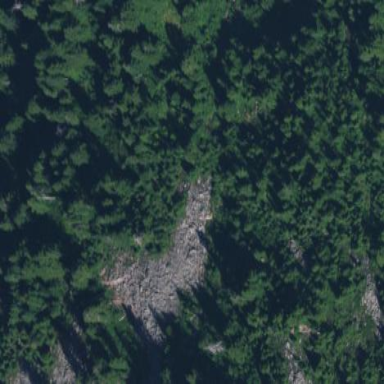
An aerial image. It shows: Natural scree.